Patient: sex F, age 72
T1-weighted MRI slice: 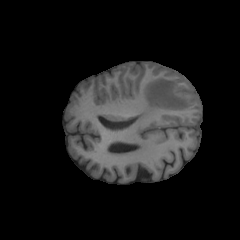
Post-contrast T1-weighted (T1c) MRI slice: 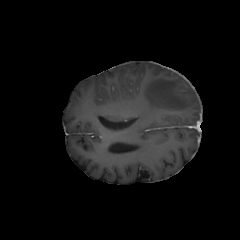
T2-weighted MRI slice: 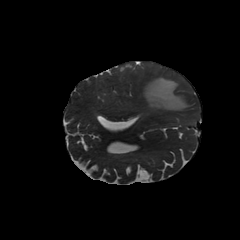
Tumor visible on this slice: yes
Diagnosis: Glioblastoma, IDH-wildtype
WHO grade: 4